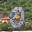
Label: 0